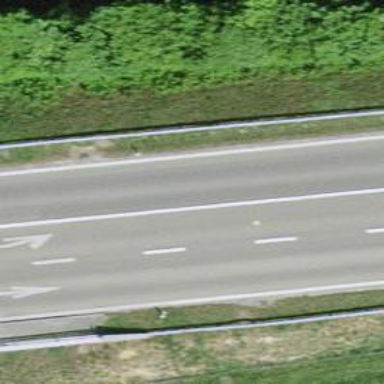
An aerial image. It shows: Primary highway with bridge.